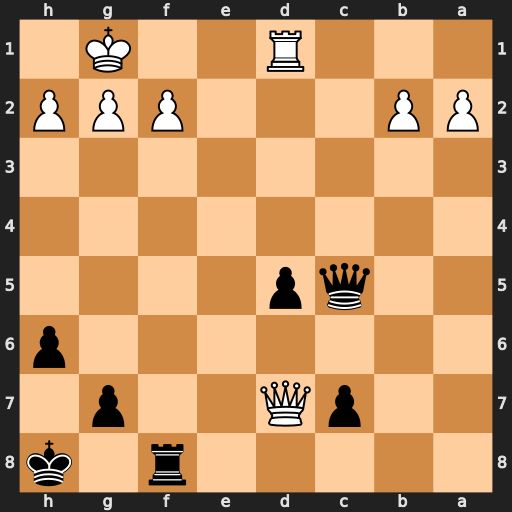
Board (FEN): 5r1k/2pQ2p1/7p/2qp4/8/8/PP3PPP/3R2K1
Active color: b
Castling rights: -
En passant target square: -
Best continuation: Qxf2+ Kh1 Qf1+ Rxf1 Rxf1#